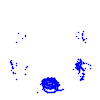
Particle: kaon